Question: I have added Facebook SDK Framework into my Xcode 6.
Then I import it to my AppDelegate.h file.
Then I put this code [FBLoginView class]; into this function
-
And when I clicked on Run Simulator I get this:

I'm a newbie and so confuse about what the error is. Please give me solutions.
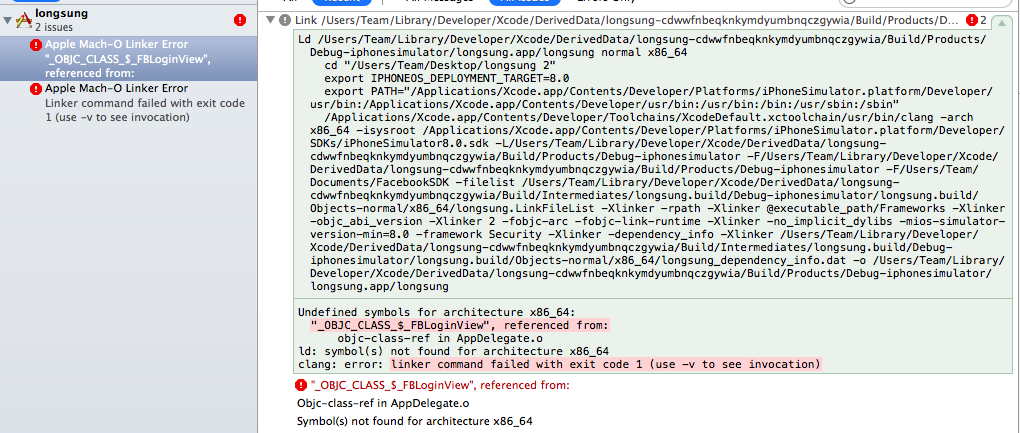
Answer: This error usually occurs either when you don't have the correct frameworks (might be missing one) or when you don't have the right thing in linker flags.
Go to the main page for the app (on the navigation thing on the left click on your apps name or the top section) -> Build Settings and under Linker Flags, make sure there is nothing in your Other Linker Flags. I had this same error when I had in my other Linker Flags.
Good luck